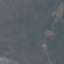
Label: HerbaceousVegetation